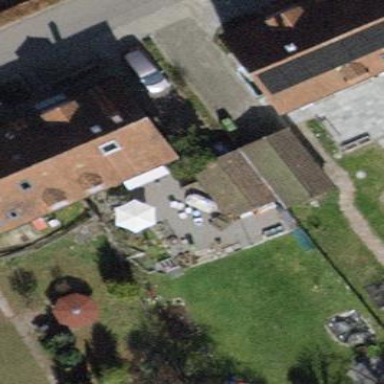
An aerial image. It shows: Garage.